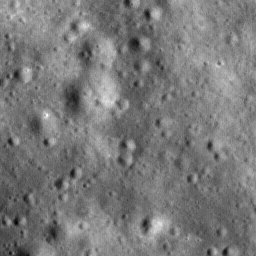
Host type: background_regolith
Lunar coordinates: latitude nan, longitude nan